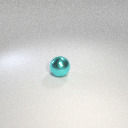
large cyan metal sphere